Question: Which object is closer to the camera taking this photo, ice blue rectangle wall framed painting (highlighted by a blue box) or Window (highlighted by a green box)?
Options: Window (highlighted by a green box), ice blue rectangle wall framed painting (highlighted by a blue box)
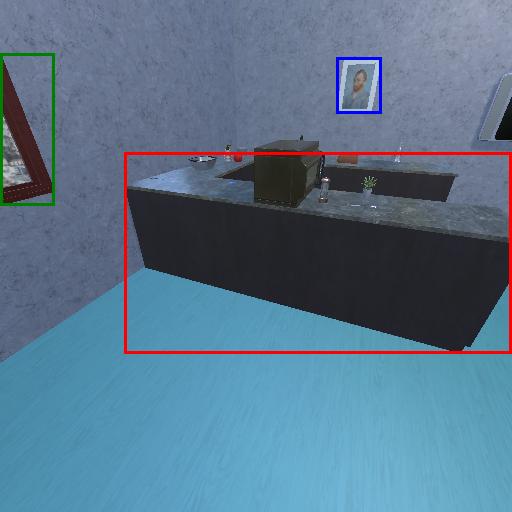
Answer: Window (highlighted by a green box)